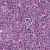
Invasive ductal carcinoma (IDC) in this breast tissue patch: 1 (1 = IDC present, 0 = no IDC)